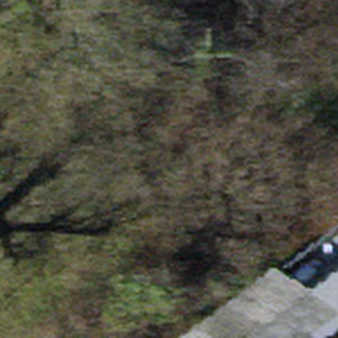
Label: other